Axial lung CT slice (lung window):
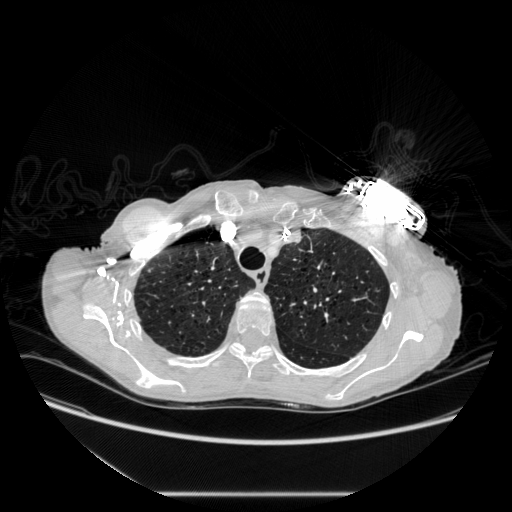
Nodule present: no